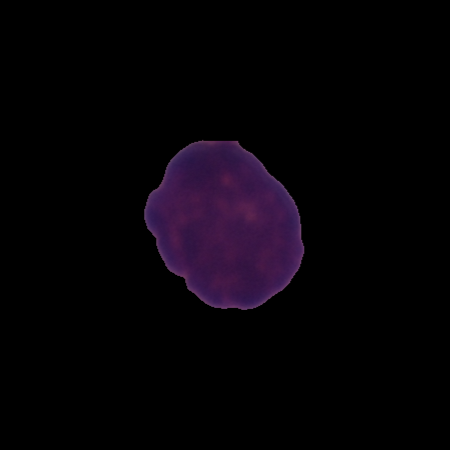
Label: healthy